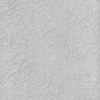
Label: not_dusty